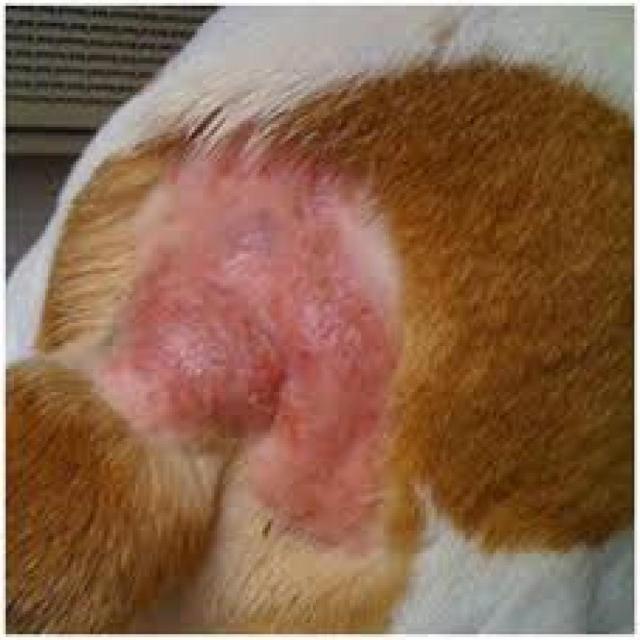
Canine dermatitis — inflammation of the skin presenting with erythema, pruritus, papules, and excoriation. May be allergic, contact, or atopic in origin.